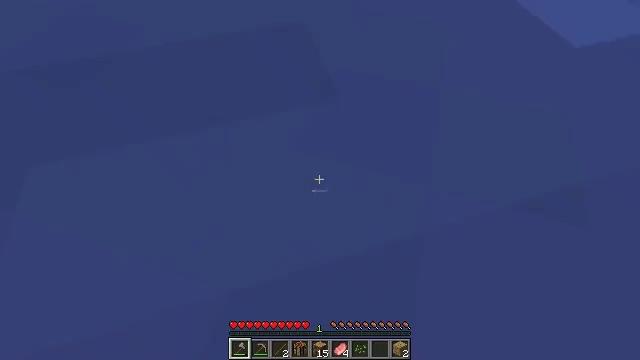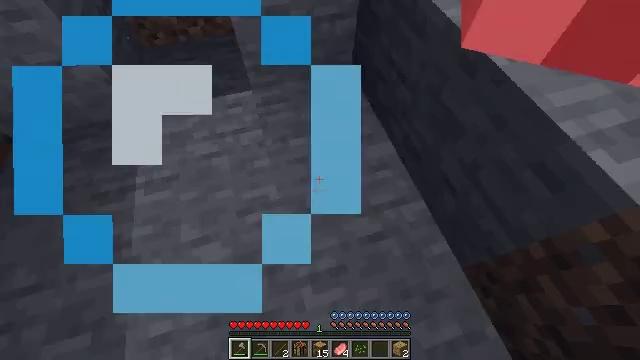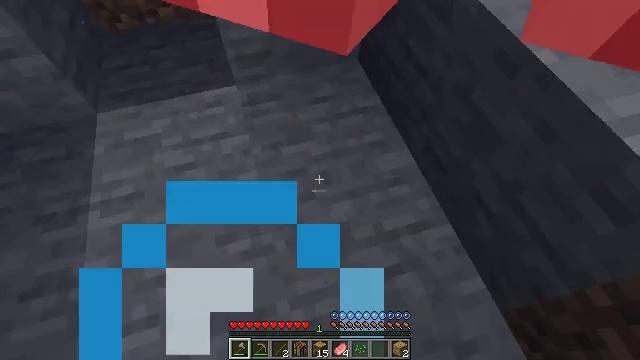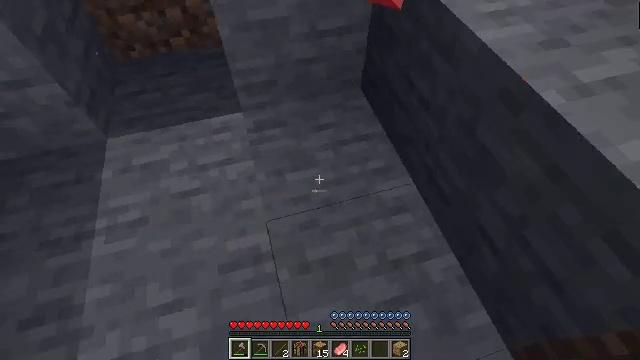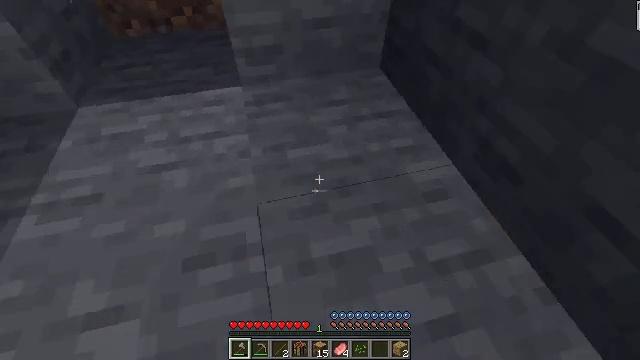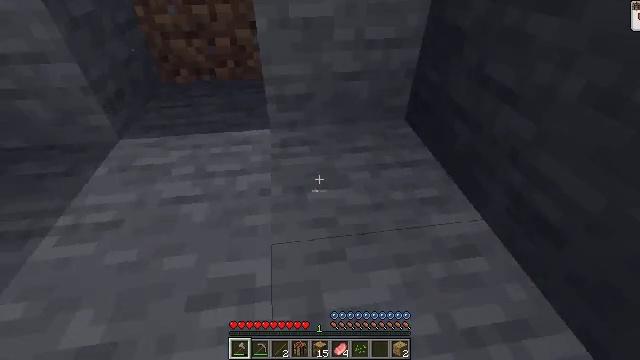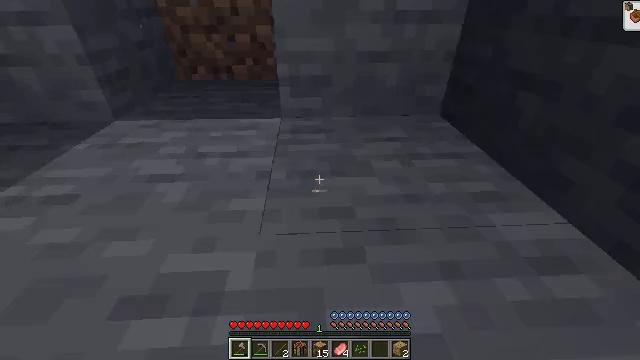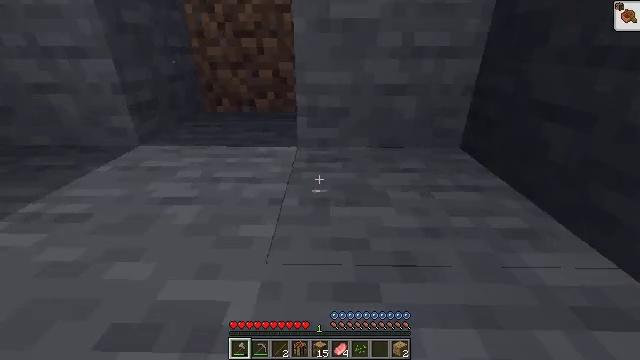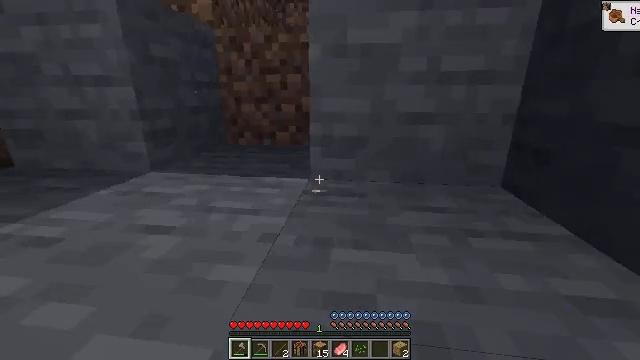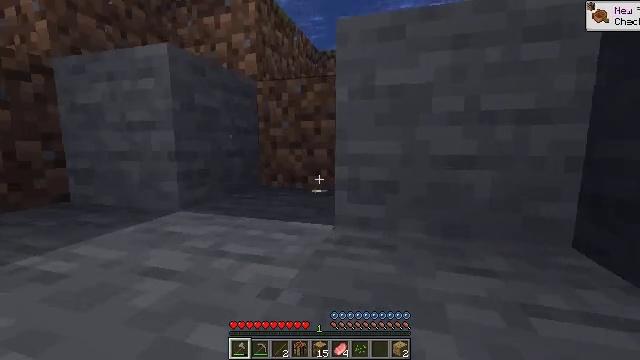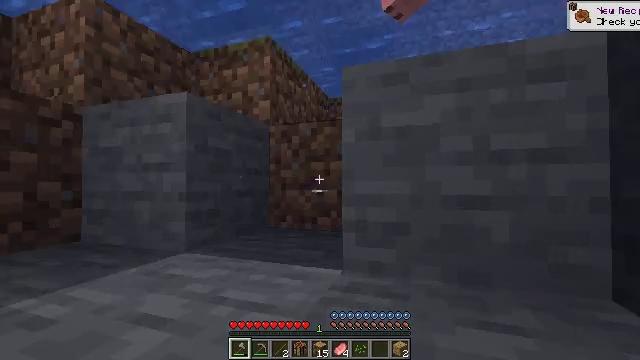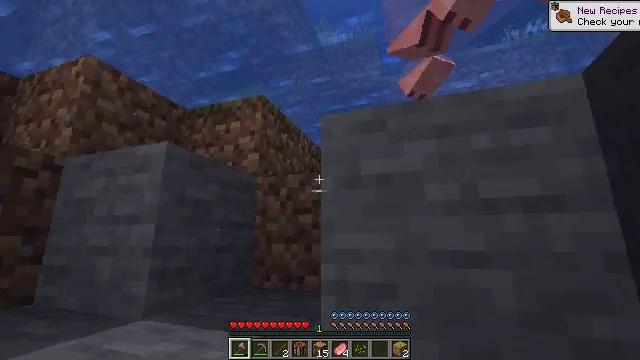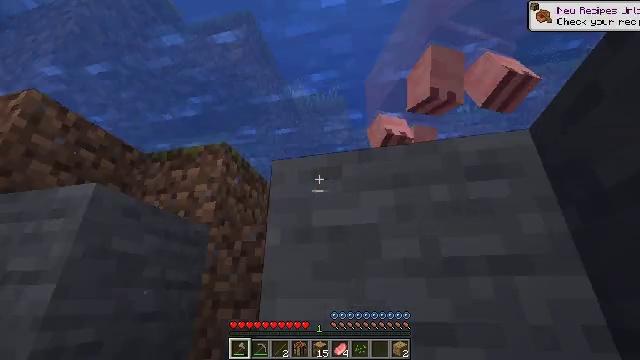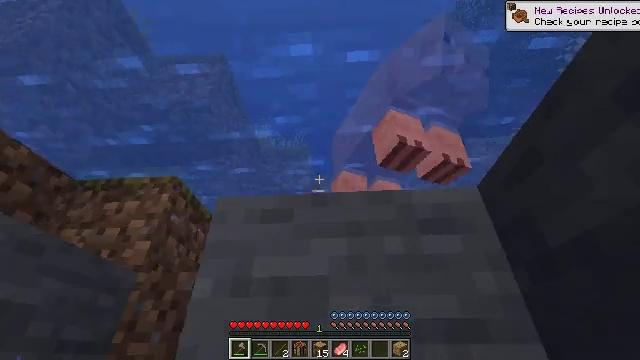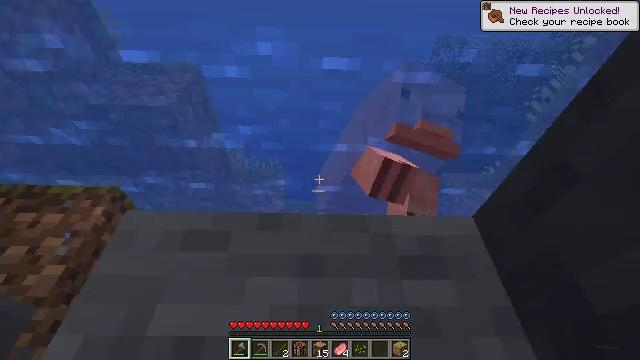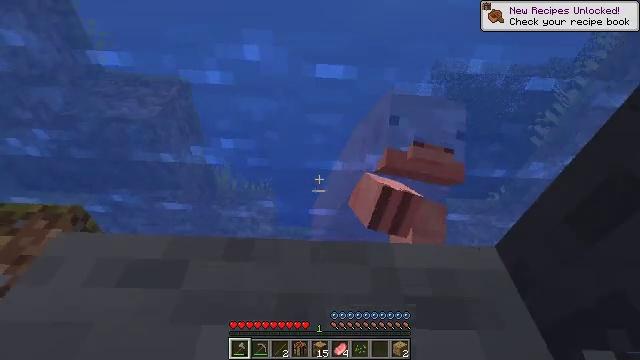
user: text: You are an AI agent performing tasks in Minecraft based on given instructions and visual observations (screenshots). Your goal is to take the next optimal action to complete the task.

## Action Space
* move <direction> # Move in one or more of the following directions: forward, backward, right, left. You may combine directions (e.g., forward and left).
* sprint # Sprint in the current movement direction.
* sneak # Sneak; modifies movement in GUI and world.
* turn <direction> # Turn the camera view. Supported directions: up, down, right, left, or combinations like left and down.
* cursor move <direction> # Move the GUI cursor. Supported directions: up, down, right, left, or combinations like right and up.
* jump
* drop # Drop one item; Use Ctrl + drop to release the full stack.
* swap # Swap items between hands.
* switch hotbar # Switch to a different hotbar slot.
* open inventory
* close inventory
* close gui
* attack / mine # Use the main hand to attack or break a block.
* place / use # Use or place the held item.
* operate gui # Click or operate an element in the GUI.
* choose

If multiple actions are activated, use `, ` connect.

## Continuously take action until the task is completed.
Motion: motion action
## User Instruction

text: Hunt animals.
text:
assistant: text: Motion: move forward, sprint, turn up
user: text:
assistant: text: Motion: move forward, sprint, turn up
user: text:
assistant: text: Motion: move forward, sprint, turn up
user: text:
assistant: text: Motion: move forward, sprint, turn left and up
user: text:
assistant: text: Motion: move forward and move right, sprint, turn left and up
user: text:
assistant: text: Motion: move forward and move right, sprint, turn left and up
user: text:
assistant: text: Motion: move forward and move right, sprint, turn left and up
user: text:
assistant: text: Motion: move forward and move right, sprint, turn left and up
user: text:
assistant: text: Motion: move forward and move right, sprint, turn left and up
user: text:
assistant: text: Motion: move forward and move right, sprint, turn left and up
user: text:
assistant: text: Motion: move forward, sprint, turn up
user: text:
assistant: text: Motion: move forward, sprint, turn right and up
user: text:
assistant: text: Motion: move forward, sprint, turn right and up
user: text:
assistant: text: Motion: turn right and up
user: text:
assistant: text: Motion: turn right and up
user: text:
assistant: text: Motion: turn up
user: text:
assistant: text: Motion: no_op
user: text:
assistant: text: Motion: no_op
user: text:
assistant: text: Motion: turn right and down
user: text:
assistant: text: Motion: turn right and down
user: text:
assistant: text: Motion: move forward, turn right and down
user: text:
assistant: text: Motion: move forward, turn right and down
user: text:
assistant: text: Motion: move forward
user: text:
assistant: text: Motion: move forward, sprint, turn right and down
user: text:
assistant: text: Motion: move forward, sprint, turn right and down
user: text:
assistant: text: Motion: move forward, sprint, turn right and down, attack / mine
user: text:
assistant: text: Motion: move forward, sprint, attack / mine
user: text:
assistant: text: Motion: move forward, sprint, attack / mine
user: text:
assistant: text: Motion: move forward, sprint, attack / mine
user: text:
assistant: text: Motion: move forward, sprint